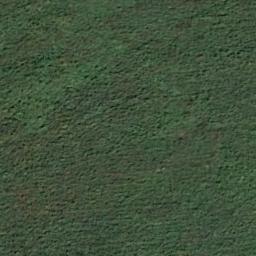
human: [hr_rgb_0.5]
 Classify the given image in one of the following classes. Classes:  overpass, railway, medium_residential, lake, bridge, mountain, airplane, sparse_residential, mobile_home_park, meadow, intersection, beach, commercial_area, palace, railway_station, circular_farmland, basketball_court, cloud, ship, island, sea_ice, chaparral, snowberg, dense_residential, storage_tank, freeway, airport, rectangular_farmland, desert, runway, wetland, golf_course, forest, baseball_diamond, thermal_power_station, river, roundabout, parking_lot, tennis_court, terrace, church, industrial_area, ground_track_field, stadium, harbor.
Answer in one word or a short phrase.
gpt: meadow